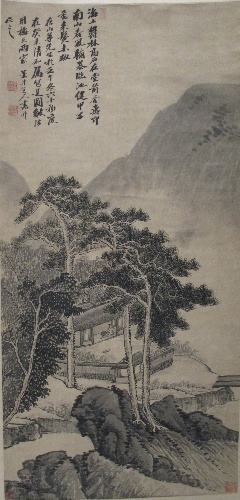
Title: 清   佚名   倣吳歷   茂林草堂圖   軸|A Lodge in the Hills
Artist: Wu Li
Artist bio: Chinese, 1632–1718
Date: spuriously dated 1703
Object type: Hanging scroll
Classification: Paintings
Medium: Hanging scroll; ink on paper
Culture: China
Period: Qing dynasty (1644–1911)
Dimensions: 39 5/8 x 19 in. (100.6 x 48.3 cm)
Department: Asian Art
Credit line: John Stewart Kennedy Fund, 1913
Accession year: 1913
Repository: Metropolitan Museum of Art, New York, NY
Tags: Landscapes|Hills